Question: I have created an arff file for a data set that I would like to use in Weka. The file is formatted as a sparse arff file. Anyway, I have successfully loaded in the data. I then switch to the Association tab and set my parameters. However, the Start button won't become enabled, so I can't click it to start the association generation. Why is this? Has anyone run into this issue before and know how to solve it?
Here is a screenshot:

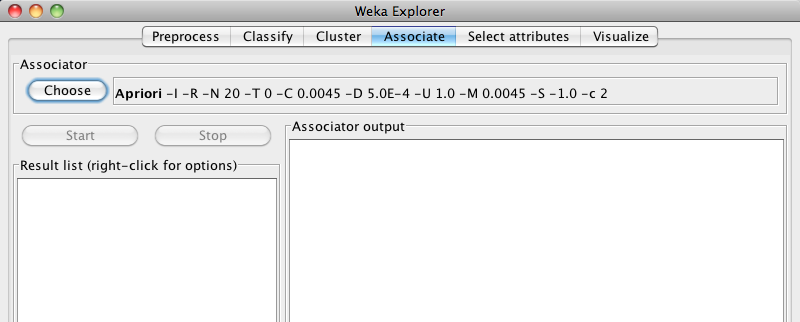
Answer: You may want to check the attribute types in your arff file. Weka is very particular about types when they are used for associations and even though it may let you set parameters, the routine will not run.
Try using an attribute declaration like the following:
'''
@attribute "attr1" {t}
'''
And define your rows as follows:
'''
{1957 "t", 9163 "t", 10143 "t"}
'''